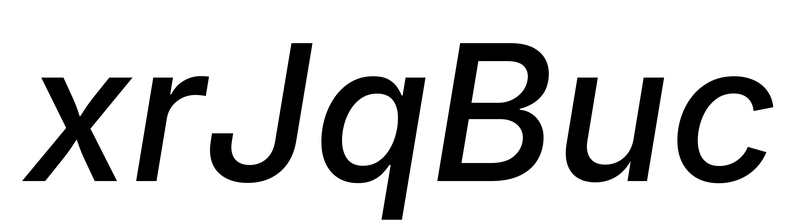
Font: Inter-Italic_Medium_Italic